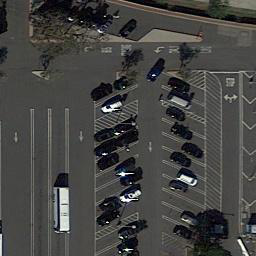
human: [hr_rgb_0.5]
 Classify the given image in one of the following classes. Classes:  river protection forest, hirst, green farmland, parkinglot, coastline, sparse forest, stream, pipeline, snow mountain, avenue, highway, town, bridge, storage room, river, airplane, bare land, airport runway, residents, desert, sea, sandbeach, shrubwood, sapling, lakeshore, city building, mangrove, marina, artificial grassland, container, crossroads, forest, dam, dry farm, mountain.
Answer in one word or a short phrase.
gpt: parkinglot